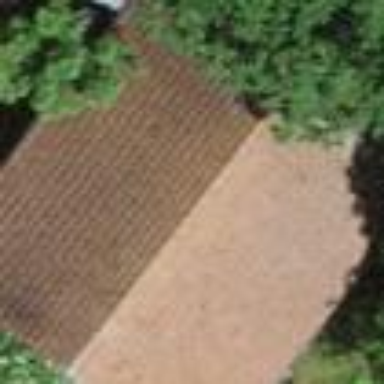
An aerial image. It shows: Rural barn.